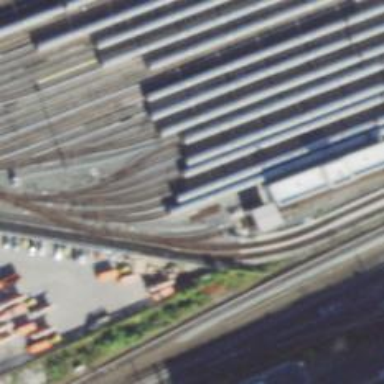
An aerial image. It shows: Yard area with electrified rail tracks.